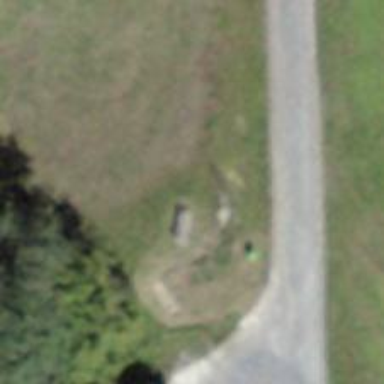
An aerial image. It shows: Bench for seating.